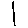
Label: line